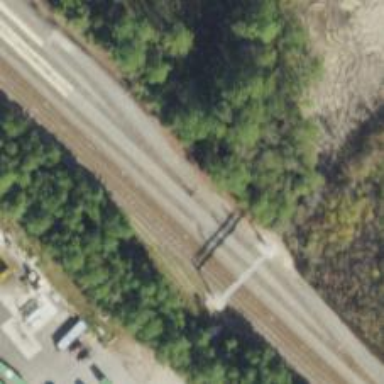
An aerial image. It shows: Railway siding for service.